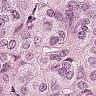
Metastatic tissue present: yes